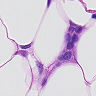
Metastatic tissue present: yes